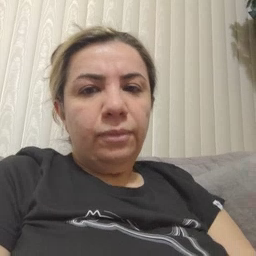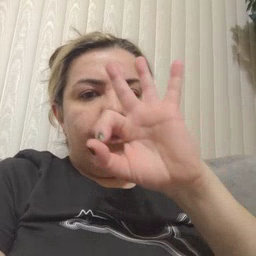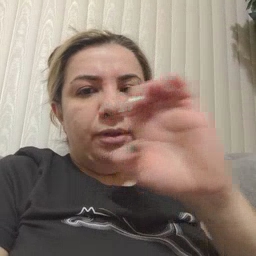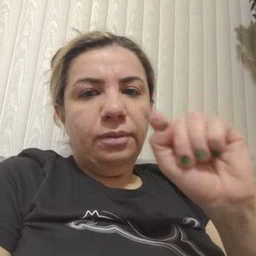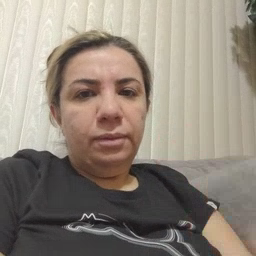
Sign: feet